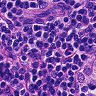
Metastatic tissue present: no